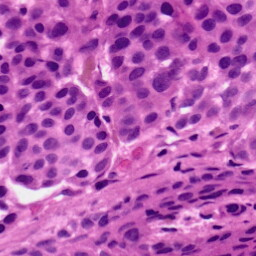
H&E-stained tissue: Skin